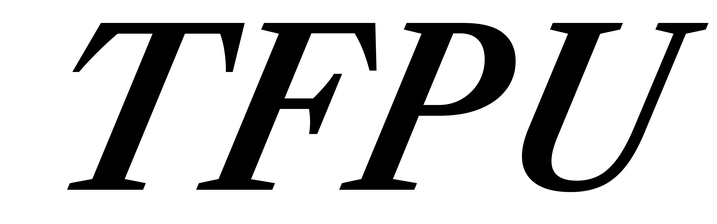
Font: LibreCaslonText-Italic_SemiBold_Italic